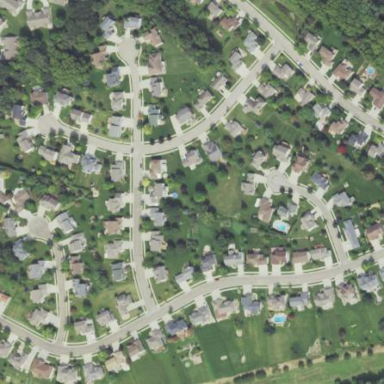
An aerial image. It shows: Residential area designated as neighborhood.